Current action and preconditions to check: path_clear

Your task: For each precondition in the list above, predict whether it will hold at this action.

Consider the current scene as observed from the mobile robot's camera, and analyze the predicted future states of all dynamic agents (e.g., people, animals, vehicles, or any moving entities) within the NEXT SECOND.

IMPORTANT: Only answer "very likely" if you are absolutely certain—based on strong, clear evidence—that a dynamic agent will violate the precondition in the predicted future state. Do NOT answer "very likely" for unlikely, ambiguous, or low-probability risks.

Ask yourself for each precondition: Is there a high probability, with clear and convincing evidence, that the predicted future states of any dynamic agent will interfere with the predicted future state of the currently executing action within the NEXT SECOND, causing that precondition to fail?

Assess the risk level based on these predictions. Use "likely" or "very likely" if motions create a clear risk of interference.

Use "neutral" or "improbable" if agents are nearby but their predicted paths are clearly diverging or non-conflicting.

Failure Risk Categories: "very improbable", "improbable", "neutral", "likely", "very likely"

Answer Format: Output ONLY the probability_of_failure value from these categories: "very improbable", "improbable", "neutral", "likely", "very likely"

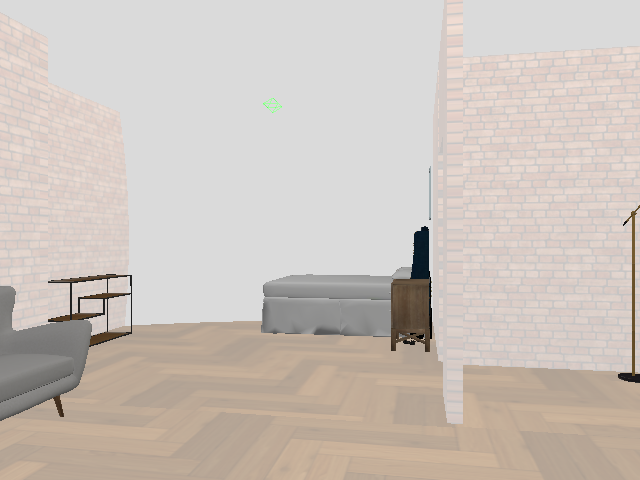

Answer: very improbable